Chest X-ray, AP view. Patient: 44 years old, sex F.
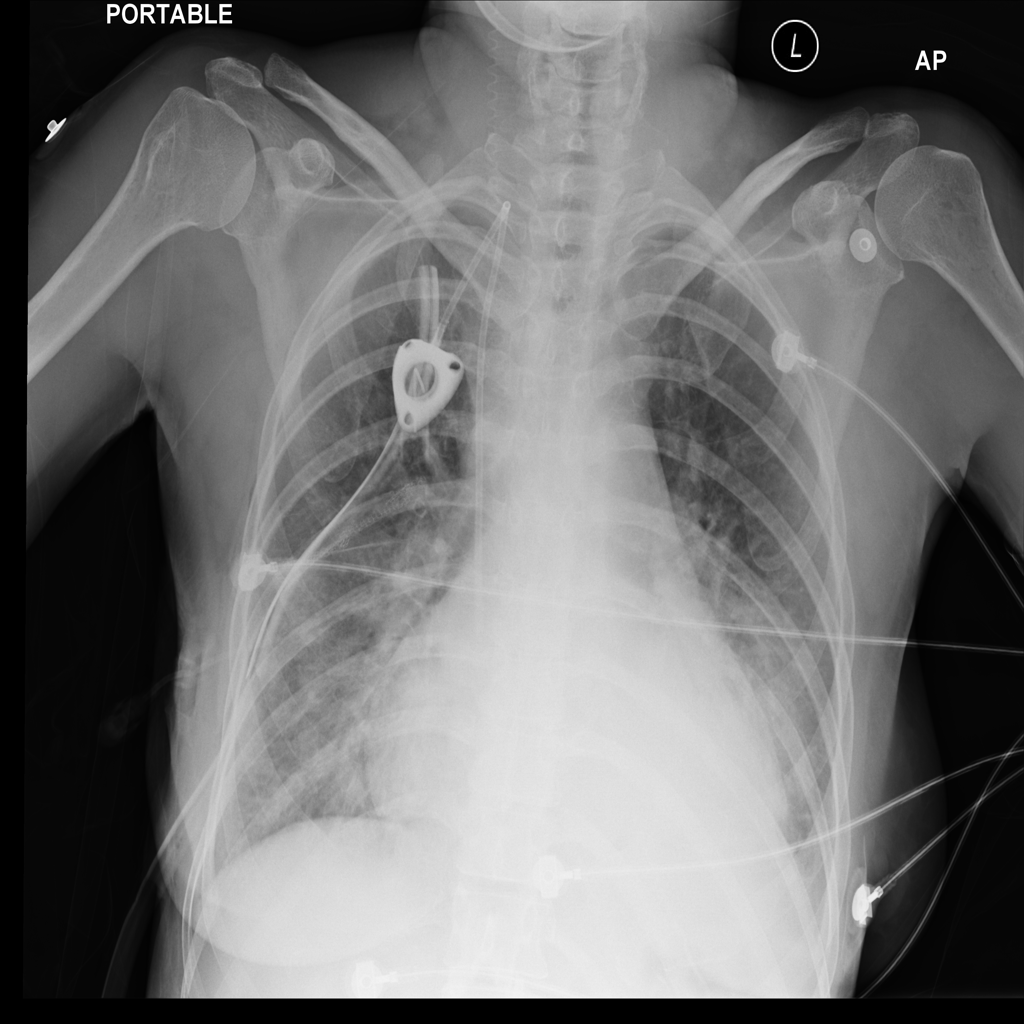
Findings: No Finding